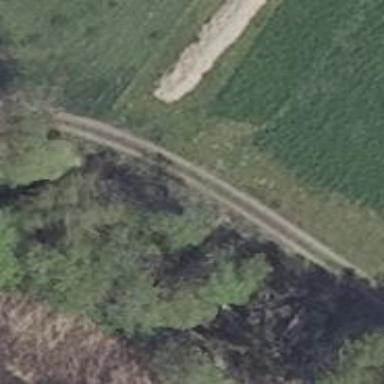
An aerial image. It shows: Track road with grade4 tracktype.